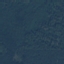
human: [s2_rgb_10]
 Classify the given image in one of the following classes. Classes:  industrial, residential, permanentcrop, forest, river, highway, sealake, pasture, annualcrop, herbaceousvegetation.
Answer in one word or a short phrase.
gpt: Forest